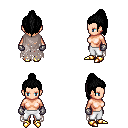
a pixel art fantasy rpg character, female body template, human, light skin, gray tattered cape, white pants, black long topknot hairstyle, metal gloves, gold boots, four views (front, back, left, right), 2x2 character sprite sheet, small pixel art, hard edges, no anti-aliasing